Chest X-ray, AP view. Patient: 24 years old, sex F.
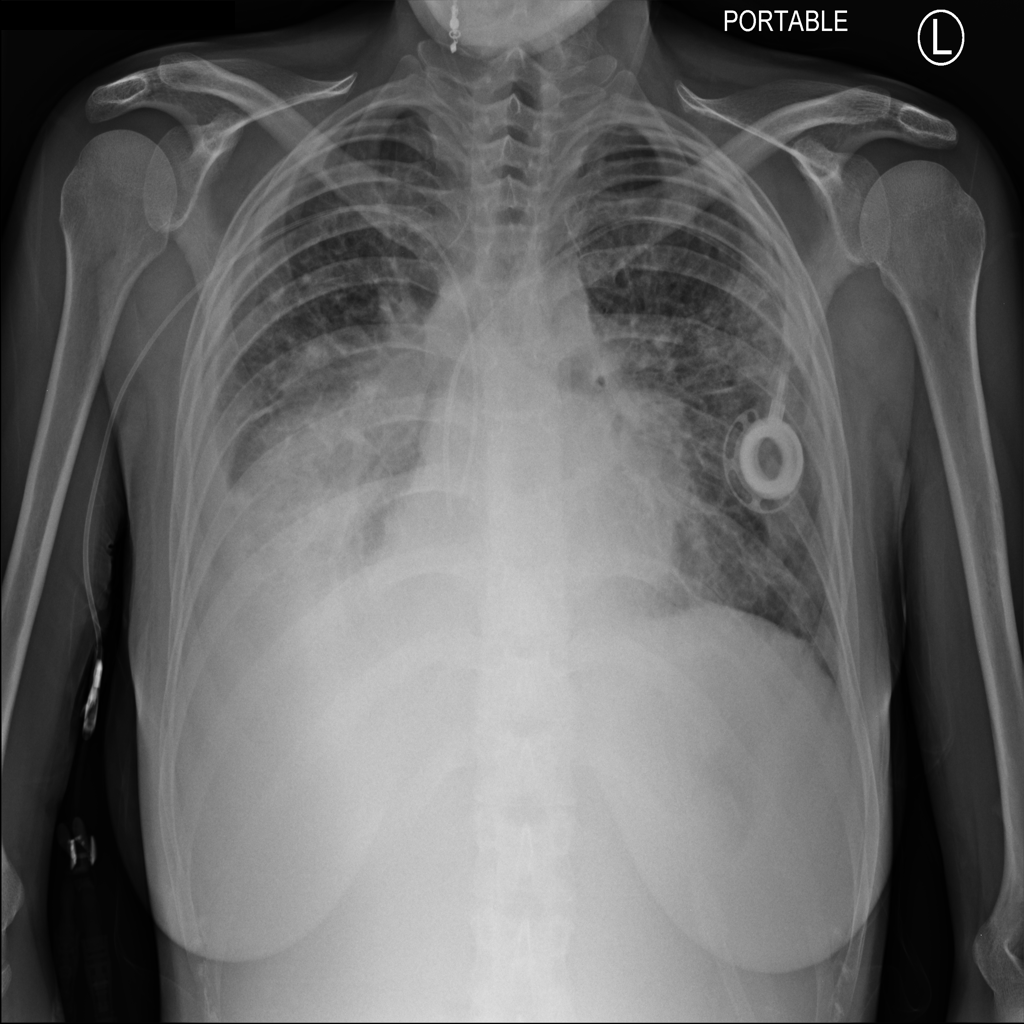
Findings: Pleural_Thickening